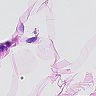
Metastatic tissue present: no